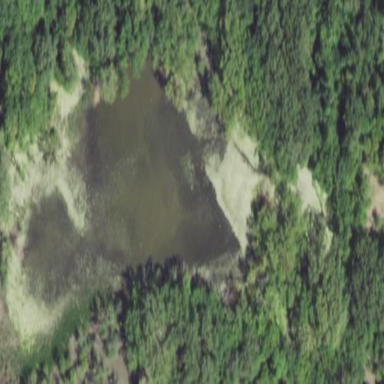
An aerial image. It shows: Swamp in wetland area.